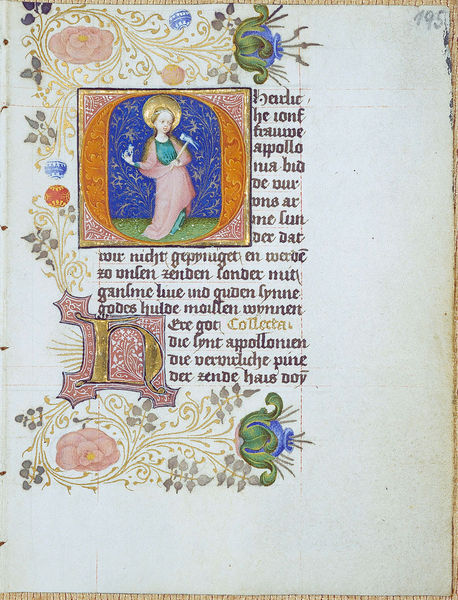
Titel: Lochner-Gebetsbuch
Künstler: Stefan Lochner
Institution: Darmstadt, Universitäts- und Landesbibliothek
Schlagwörter: blau, blätter, vogel, weiß, grün, blume, blumen, braun, frau, kleid, orange, schwarz, zeichnung, blüte, blüten, rose, rot, ornament, alt, bild, hände, gewand, gold, kind, blatt, rosa, engel, ranken, schrift, bogen, lesen, ornamente, verzierung, deutsch, buch, mohn, seite, illustration, text, buchstaben, initiale, insignie, ranke, buchdruck, buchseite, verziert, heiligenschein, hammer, heilige, handschrift, latein, franz von assisi, buchmalerei, pollen, minuskeln, manuskript, minuskel, karolingisch, stundenbuch, saint, sant, n, u, o, randzeichnungen, apollonia, sichrl, c-schwung, 195, epigrafik, historisierte initiale, blaugrund, ssant, intarzia